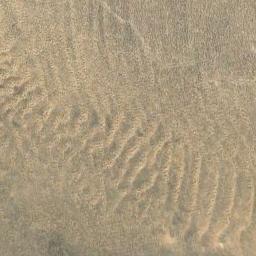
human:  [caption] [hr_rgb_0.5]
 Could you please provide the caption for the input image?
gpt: There are many lines in the desert .

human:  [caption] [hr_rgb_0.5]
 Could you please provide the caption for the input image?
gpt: This is a yellow desert with wavy stripes .

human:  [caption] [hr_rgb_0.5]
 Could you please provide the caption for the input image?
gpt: The white desert is full of sparse plants .

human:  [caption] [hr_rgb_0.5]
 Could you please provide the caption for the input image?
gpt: The desert has yellow sand, Some sand ripples and sparse vegetation .

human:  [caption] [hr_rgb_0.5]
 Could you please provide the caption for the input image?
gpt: A yellow sandy desert with patterned stripes .